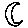
Label: moon